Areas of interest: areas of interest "Xuzhou Wangchang Elementary School"
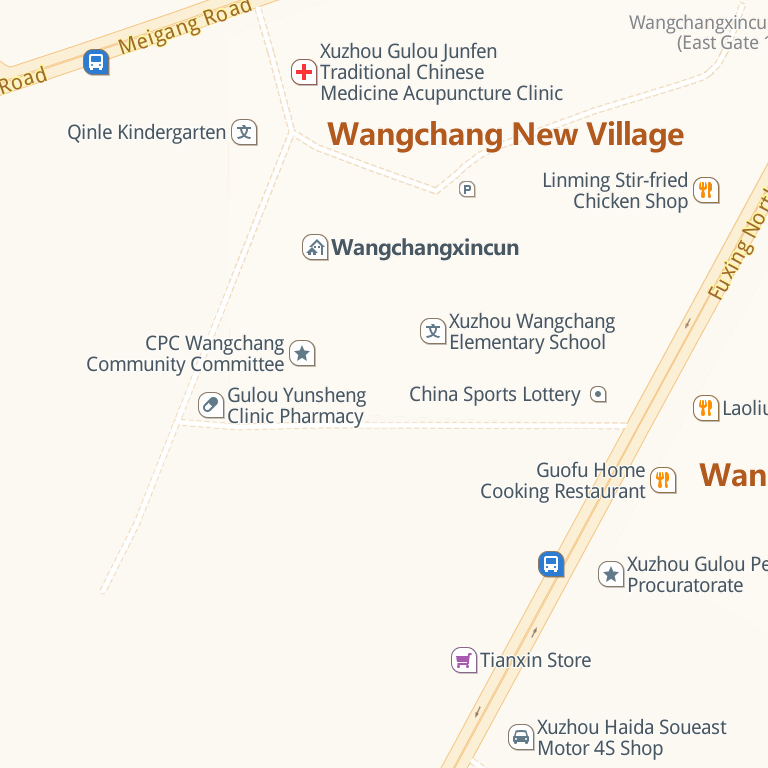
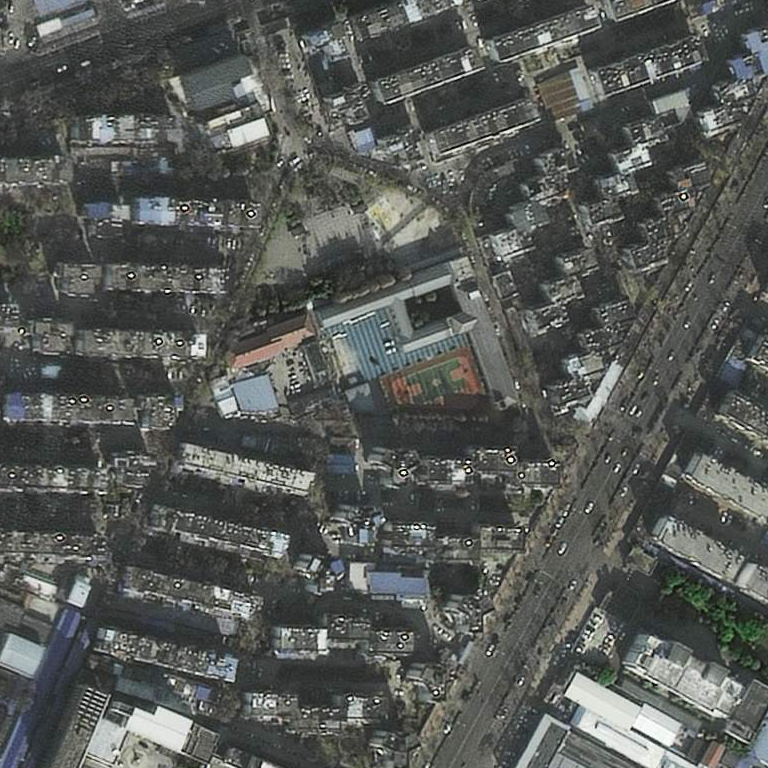